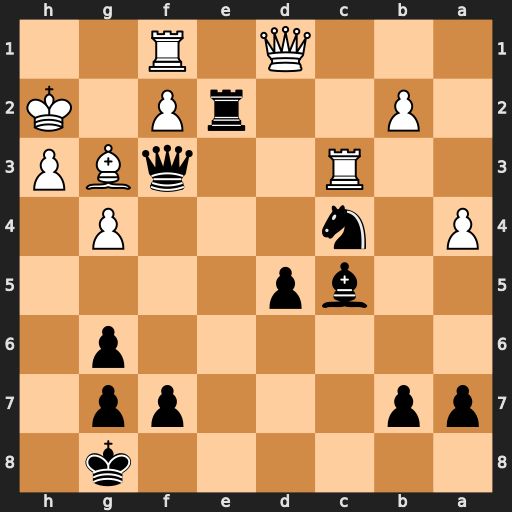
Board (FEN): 6k1/pp3pp1/6p1/2bp4/P1n3P1/2R2qBP/1P2rP1K/3Q1R2
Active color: b
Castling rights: -
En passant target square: -
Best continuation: Ne3 Rxe3 Bxe3 Qxe2 Qxe2